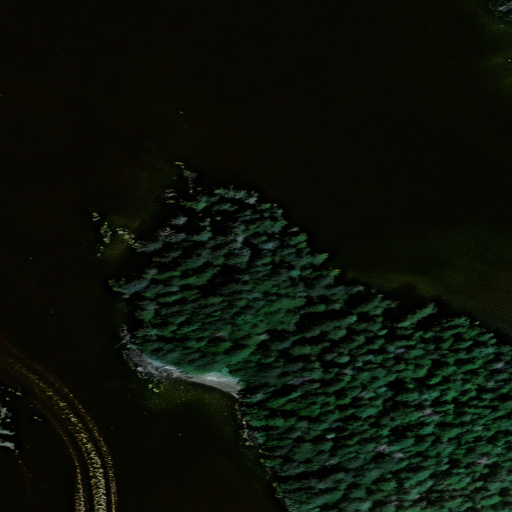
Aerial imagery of cape in Alaska named Whitestone Point containing only unknown